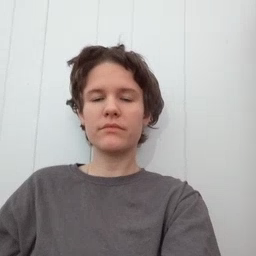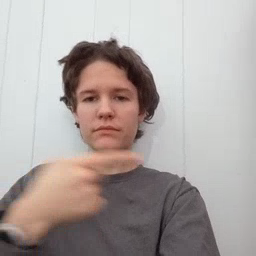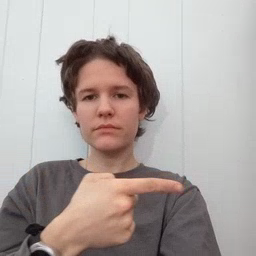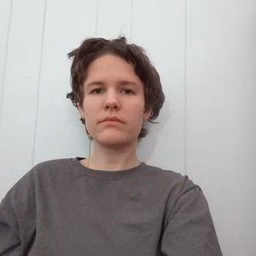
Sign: hesheit